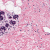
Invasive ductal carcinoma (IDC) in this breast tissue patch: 0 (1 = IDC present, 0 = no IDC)